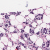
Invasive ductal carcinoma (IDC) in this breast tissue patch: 1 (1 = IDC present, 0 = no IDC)